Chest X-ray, AP view. Patient: 61 years old, sex F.
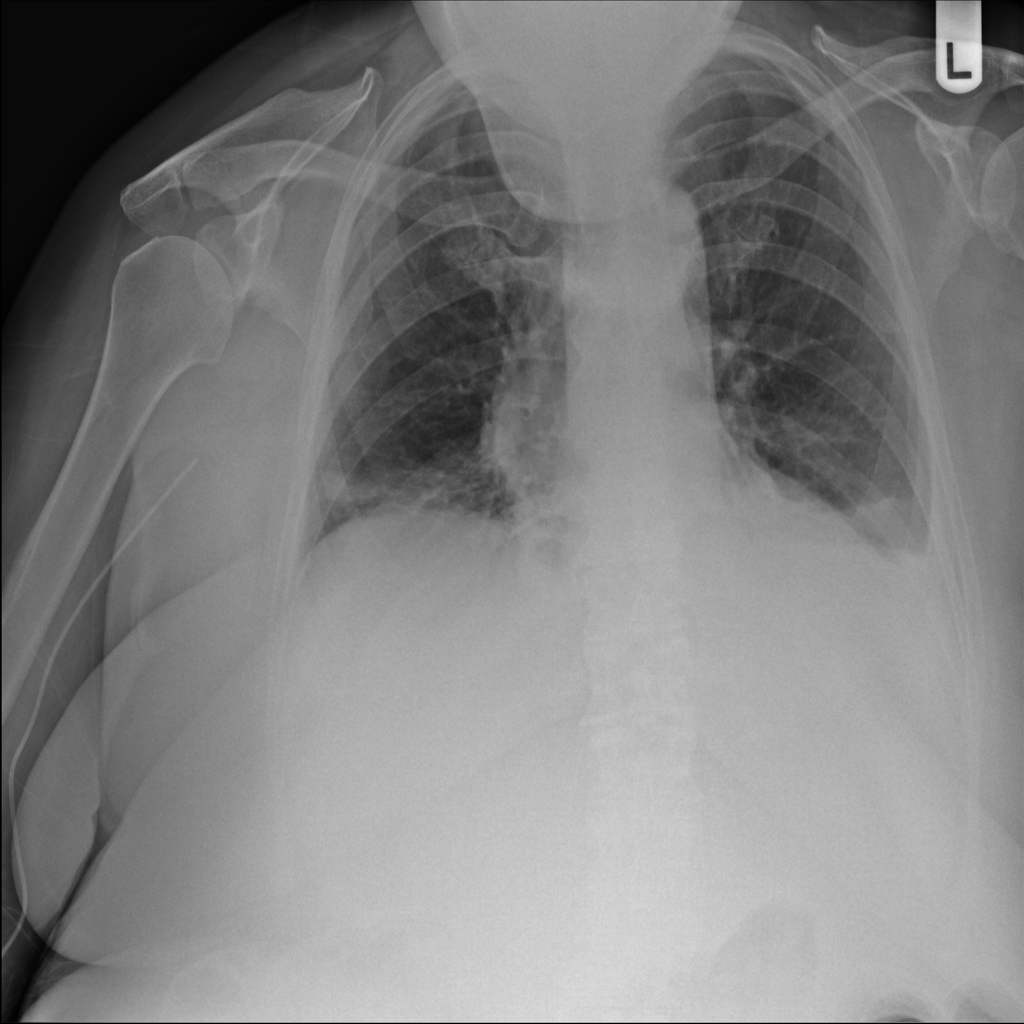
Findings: Atelectasis